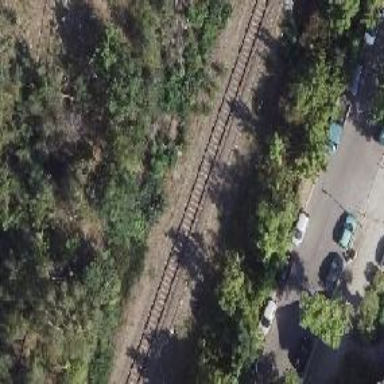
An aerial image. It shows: Disused railway.